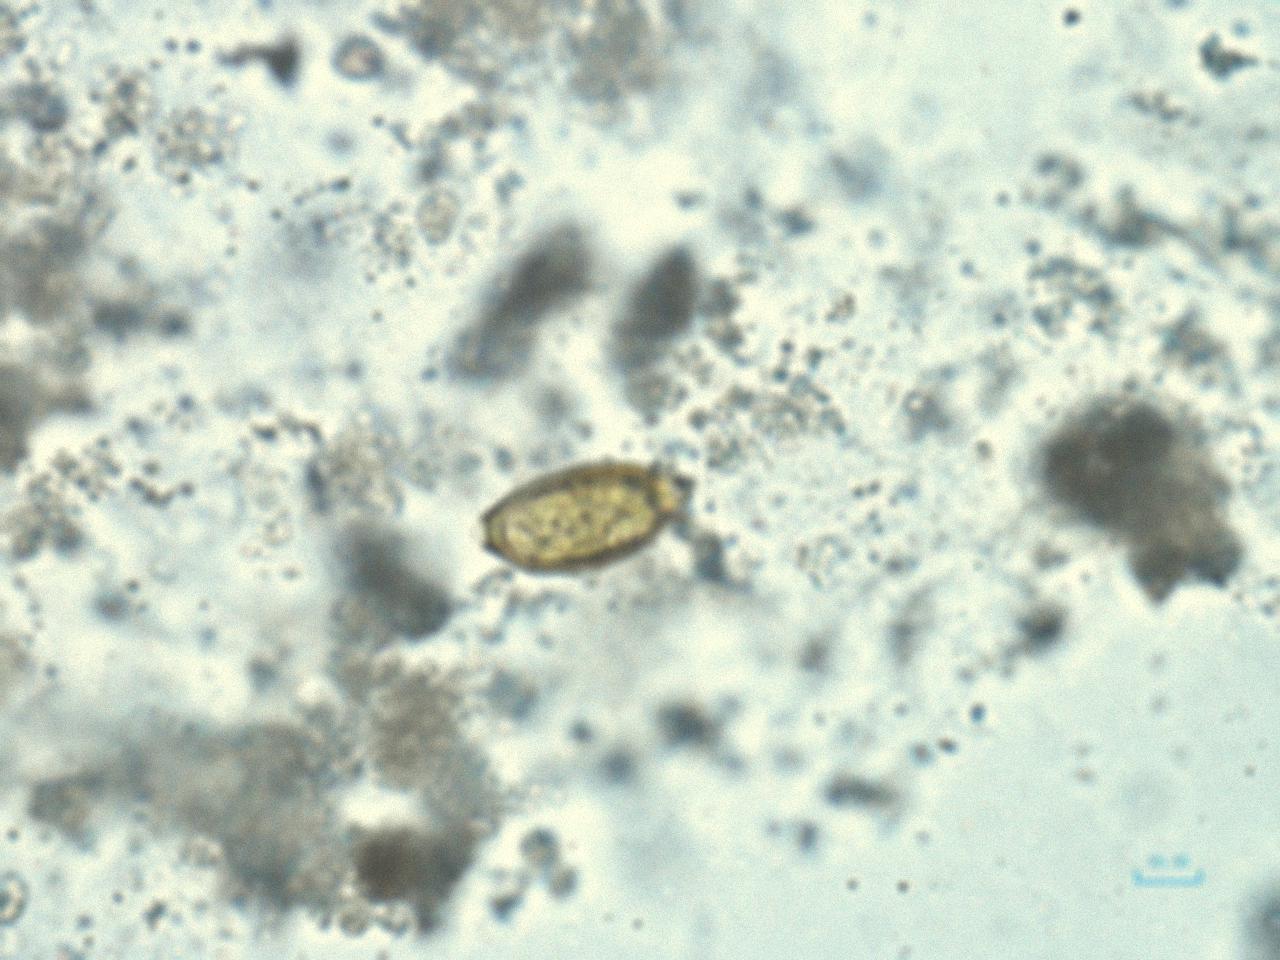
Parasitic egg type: Trichuris trichiura